Question: I have below code. When I run the program, unknown characters instead of pixel values comes to the screen. I want to display pixel values. How do I do this? Thank you.
'''
#include <opencv2/opencv.hpp>
#include <opencv2/highgui.hpp>
#include <opencv2/highgui/highgui.hpp>
#include <iostream>
using namespace cv;
using namespace std;
int main()
{
Mat image = imread("/home/fd/baby.jpg");
for( int i = 0 ; i < image.rows ; i++)
{
for( int j = 0 ; j < image.cols ; j++ )
{
if(image.type() == CV_8UC1)
{
image.at<uchar>(i,j) = 255;
}
else if(image.type() == CV_8UC3)
{
cout << image.at<Vec3b>(i,j)[0] << " " << image.at<Vec3b>(i,j)[1] << " " << image.at<Vec3b>(i,j)[2] << endl;
image.at<Vec3b>(i,j)[0] = 255;
image.at<Vec3b>(i,j)[1] = 255;
image.at<Vec3b>(i,j)[2] = 255;
cout << image.at<Vec3b>(i,j)[0] << " " << image.at<Vec3b>(i,j)[1] << " " << image.at<Vec3b>(i,j)[2] << endl;
}
else
{
cout << "Anknown image format" << endl;
return 0;
}
}
}
imshow("Result Image", image);
waitKey(0);
}
'''
This is the result screen:

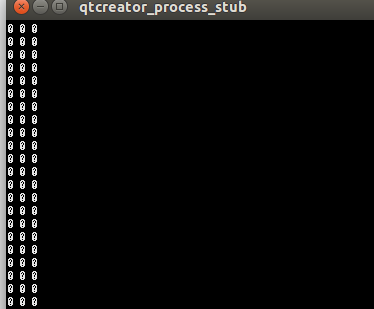
Answer: Vec3b px= image.at(x,y);
cout << "value: ("<<(int)px.val[0]<<", "<<(int)px.val[1]<<", "<<(int)px.val[2]<<")" << endl;
This works form me.